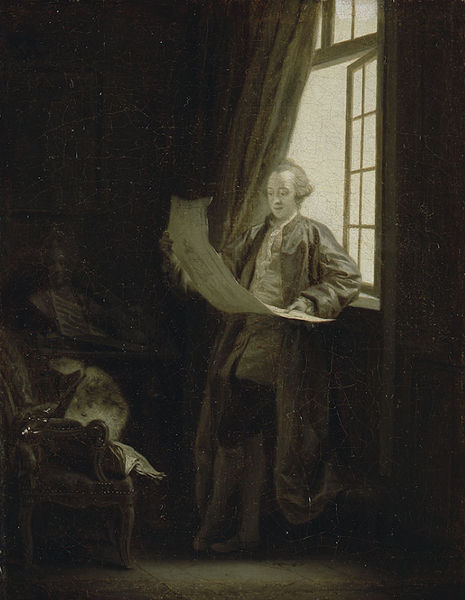
Titel: Claude-Henri Watelet
Künstler: Jean-Baptiste Greuze
Standort: Karlsruhe
Institution: Staatliche Kunsthalle Karlsruhe
Schlagwörter: dunkel, gemälde, hand, mann, schatten, braun, fenster, frankreich, frisur, grau, haar, hell, licht, männer, nase, raum, rücken, schwarz, stuhl, tisch, vordergrund, weiss, zeichnung, zimmer, blick, haus, schloss, herren, malerei, alt, hemd, jacke, wand, arm, barock, falten, gesicht, halten, kleidung, mensch, pelz, stehen, bild, herr, hände, innenraum, möbel, portrait, porträt, schauen, vorhang, boden, dunkelheit, haare, interieur, mantel, sessel, stehend, klassizismus, blatt, england, kontrast, locken, renaissance, beine, fell, perücke, brüste, füße, schrift, papier, schreibtisch, fußboden, lehrer, noten, schuhe, sprossenfenster, graphik, tag, wise, monochrom, romantik, lehnen, kissen, gardine, polster, dichter, büste, glatze, lesen, maler, stube, kammer, lichteinfall, socke, socken, faltenwurf, weste, strümpfe, offen, buch, sprossen, links, scheiben, steht, traum, schwarz-weiss, künstler, säbel, text, zeitung, schriftsteller, denker, schiller, degen, stiefel, entwurf, ganzkörper, betrachten, rolle, pergament, karte, stirnglatze, dunke, sänger, brief, mittelalter, offenes fenster, plan, schriftrolle, kniebundhose, leser, gelehrter, studieren, geöffnet, schriftstück, urkunde, drinnen, goethe, klassik, lesende, klassisch, vergangenheit, schinkel, grundriss, architekt, oberlicht, kniehose, baumeister, beitisch, lessing, cola, dunekl, prüfen, liest, winckelmann, kniebunghose, 18. jahrhundert, mann am fenster, 1800, 1750, schrifstück, 1820, kneibundhose, atchitekt, wissenschafter, schritgelehrter, sprossenfeister